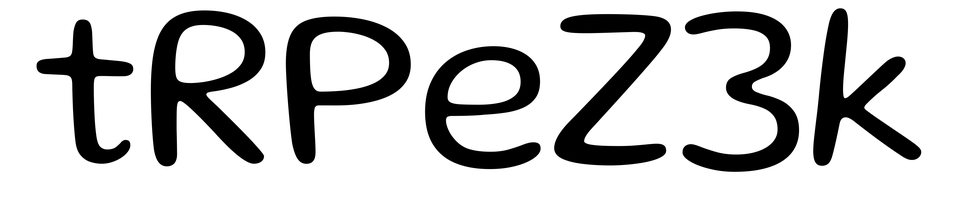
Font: Gluten_Light